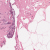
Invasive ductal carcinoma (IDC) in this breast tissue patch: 0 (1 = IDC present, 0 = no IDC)